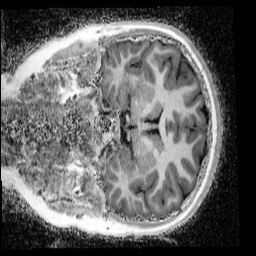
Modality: UNIT1_denoised
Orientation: coronal
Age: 13
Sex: female
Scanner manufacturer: siemens
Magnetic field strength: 3 T
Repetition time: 4 s
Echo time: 0.00299 s